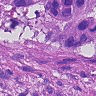
Metastatic tissue present: yes